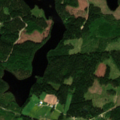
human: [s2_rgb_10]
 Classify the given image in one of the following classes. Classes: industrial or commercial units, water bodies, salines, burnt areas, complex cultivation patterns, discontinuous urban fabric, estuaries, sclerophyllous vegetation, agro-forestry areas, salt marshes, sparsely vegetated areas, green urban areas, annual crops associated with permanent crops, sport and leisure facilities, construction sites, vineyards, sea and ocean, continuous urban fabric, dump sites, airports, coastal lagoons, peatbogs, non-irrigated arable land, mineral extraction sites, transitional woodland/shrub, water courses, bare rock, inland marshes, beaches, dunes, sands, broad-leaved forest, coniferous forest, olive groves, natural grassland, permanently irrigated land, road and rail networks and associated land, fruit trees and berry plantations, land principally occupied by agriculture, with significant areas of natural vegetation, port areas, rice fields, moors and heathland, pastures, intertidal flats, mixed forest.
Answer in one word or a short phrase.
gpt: coniferous forest, mixed forest, transitional woodland/shrub, water bodies